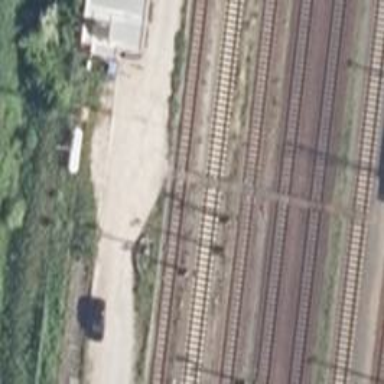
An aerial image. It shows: Railway signal.